Question: So I have CSS to regulate the size of all the input types on the page. However I still notice some not being regulated in terms of length. The CSS I am using is this:
'''
.leftRightBorder select,
.leftRightBorder textarea,
.leftRightBorder input[type=text]
{
width: 150px;
}
'''
Here is a picture of the page using the above CSS:

As you can see there are still some minor length issues. But the main question I have is, the 'Payment Day' and 'Roll Day' fields on each component are within the same table cell so even if I put a between them the spacing doesn't equal the vertical spacing between everything else on the page. How do I regular vertical spacing between everything on the page?
EDIT:
Here is the ASP.NET Code:
'''
<tr id="tr63">
<td id="td64">
Payment Day
</td>
<td id="td65" class="leftRightBorder">
<%= Html.DropDownListFor(m => m.FixedComponent.PaymentDay, DropDownData.DaysOfMonthList(), "", new { propertyName = "FixedComponent.PaymentDay", onchange = "UpdateField(this);" })%>
<%= Html.DropDownListFor(m => m.FixedComponent.PaymentBusinessDayConvention, DropDownData.BusinessDayConventionList(), "", new { propertyName = "FixedComponent.PaymentBusinessDayConvention", onchange = "UpdateField(this);" })%>
</td>
<td id="td66" />
<td id="td67">
Payment Day
</td>
<td id="td68" class="leftRightBorder">
<%= Html.DropDownListFor(m => m.FloatingComponent.PaymentDay, DropDownData.DaysOfMonthList(), "", new { propertyName = "FloatingComponent.PaymentDay", onchange = "UpdateField(this);", disabled="disabled" })%>
<%= Html.DropDownListFor(m => m.FloatingComponent.PaymentBusinessDayConvention, DropDownData.BusinessDayConventionList(), "", new { propertyName = "FloatingComponent.PaymentBusinessDayConvention", onchange = "UpdateField(this);", disabled="disabled" })%>
</td>
</tr>
'''
I want spacing BETWEEN the HTML Helpers to equal the spacing between everything else on the page. Hope this helps.
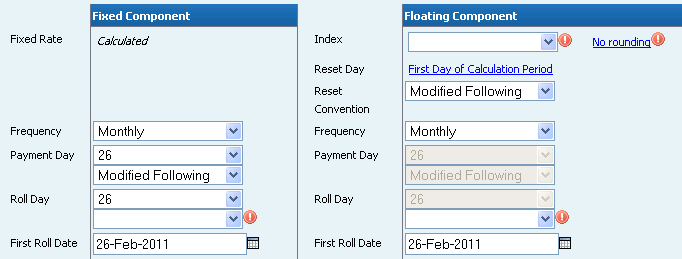
Answer: Try adjusting the margin instead of padding. 'input{margin-bottom: 5px;}' padding is inside the border, margin is outside the border.